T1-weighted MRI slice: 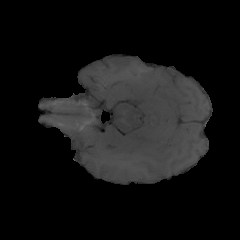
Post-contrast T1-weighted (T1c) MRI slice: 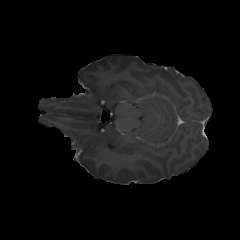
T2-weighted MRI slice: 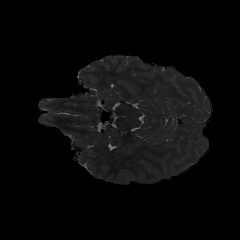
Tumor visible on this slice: no